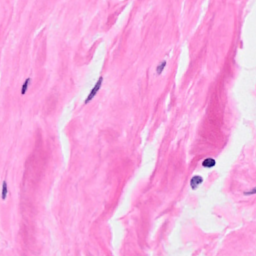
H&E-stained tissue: Breast